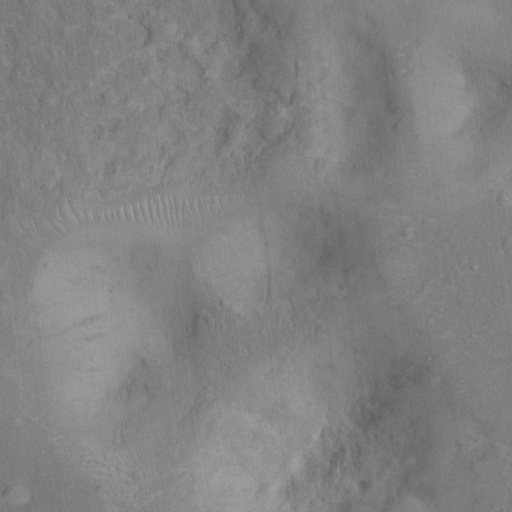
Classes present: Background, Cone